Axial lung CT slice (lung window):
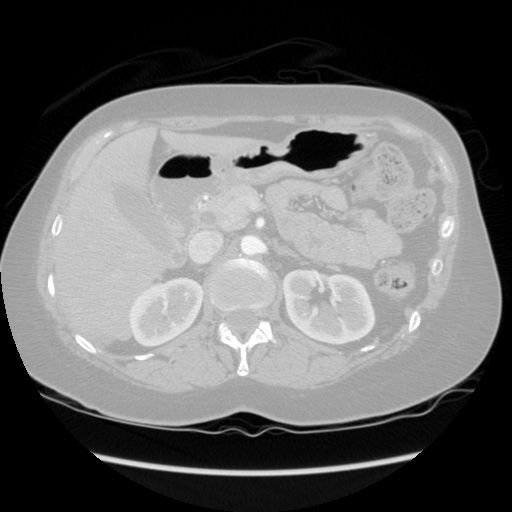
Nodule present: no